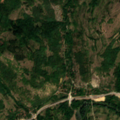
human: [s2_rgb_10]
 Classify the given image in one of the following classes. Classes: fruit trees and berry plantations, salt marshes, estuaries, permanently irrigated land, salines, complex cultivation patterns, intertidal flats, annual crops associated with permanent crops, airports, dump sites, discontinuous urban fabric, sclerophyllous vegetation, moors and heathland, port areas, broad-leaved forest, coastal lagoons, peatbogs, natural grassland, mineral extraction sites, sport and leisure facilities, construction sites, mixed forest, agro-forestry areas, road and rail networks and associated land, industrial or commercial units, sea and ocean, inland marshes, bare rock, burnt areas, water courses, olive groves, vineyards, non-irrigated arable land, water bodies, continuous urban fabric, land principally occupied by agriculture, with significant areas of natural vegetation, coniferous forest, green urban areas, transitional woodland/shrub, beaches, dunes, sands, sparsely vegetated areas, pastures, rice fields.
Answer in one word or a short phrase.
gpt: non-irrigated arable land, land principally occupied by agriculture, with significant areas of natural vegetation, broad-leaved forest, transitional woodland/shrub